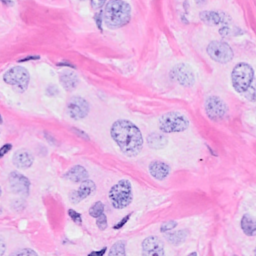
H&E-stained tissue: Breast